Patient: sex M, age 64
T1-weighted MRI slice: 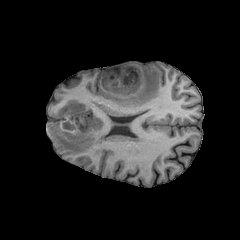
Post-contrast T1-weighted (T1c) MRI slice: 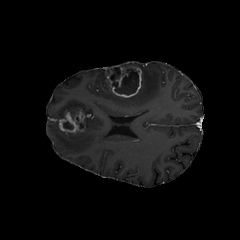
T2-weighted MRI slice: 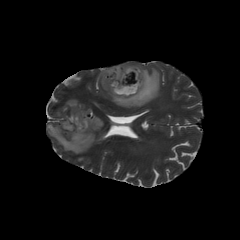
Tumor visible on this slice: yes
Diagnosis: Glioblastoma, IDH-wildtype
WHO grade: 4